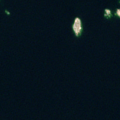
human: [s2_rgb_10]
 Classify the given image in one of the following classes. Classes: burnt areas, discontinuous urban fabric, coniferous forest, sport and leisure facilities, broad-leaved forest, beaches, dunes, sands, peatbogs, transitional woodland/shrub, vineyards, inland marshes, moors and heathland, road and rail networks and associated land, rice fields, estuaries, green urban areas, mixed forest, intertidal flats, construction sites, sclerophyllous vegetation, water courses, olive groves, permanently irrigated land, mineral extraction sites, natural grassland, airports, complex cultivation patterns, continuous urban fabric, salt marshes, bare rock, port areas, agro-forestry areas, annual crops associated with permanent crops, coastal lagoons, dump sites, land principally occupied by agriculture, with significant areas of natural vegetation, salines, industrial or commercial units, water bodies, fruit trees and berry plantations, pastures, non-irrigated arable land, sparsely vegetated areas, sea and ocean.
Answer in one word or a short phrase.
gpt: sea and ocean